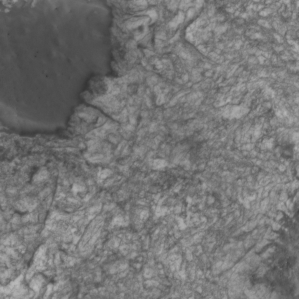
Label: non_frost